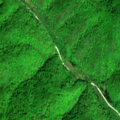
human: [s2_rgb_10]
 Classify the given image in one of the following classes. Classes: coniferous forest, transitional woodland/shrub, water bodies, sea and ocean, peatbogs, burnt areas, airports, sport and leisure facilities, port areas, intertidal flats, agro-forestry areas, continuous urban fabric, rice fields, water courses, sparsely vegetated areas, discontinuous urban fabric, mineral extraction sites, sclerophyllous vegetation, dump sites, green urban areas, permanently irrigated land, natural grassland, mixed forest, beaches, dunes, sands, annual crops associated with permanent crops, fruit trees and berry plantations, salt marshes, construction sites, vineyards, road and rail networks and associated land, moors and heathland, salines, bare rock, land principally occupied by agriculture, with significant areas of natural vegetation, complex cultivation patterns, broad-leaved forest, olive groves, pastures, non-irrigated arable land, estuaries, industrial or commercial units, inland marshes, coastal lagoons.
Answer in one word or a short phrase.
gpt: broad-leaved forest